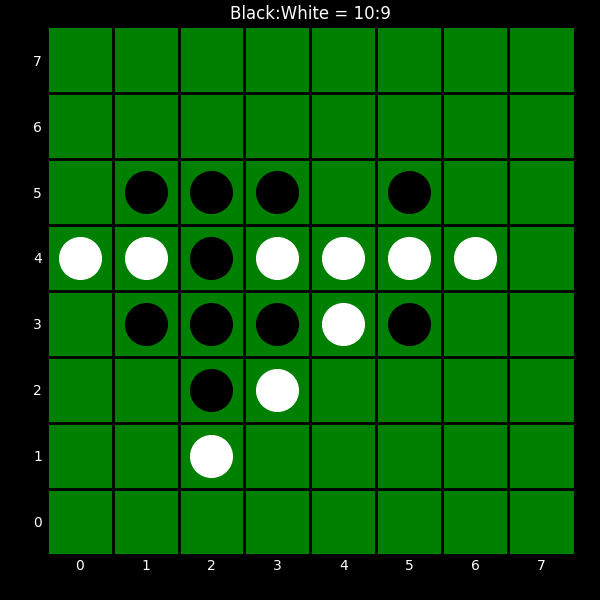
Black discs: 10
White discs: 9